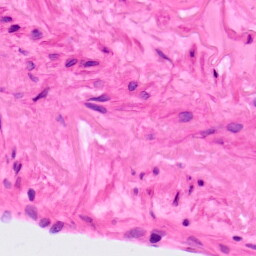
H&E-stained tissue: Lung